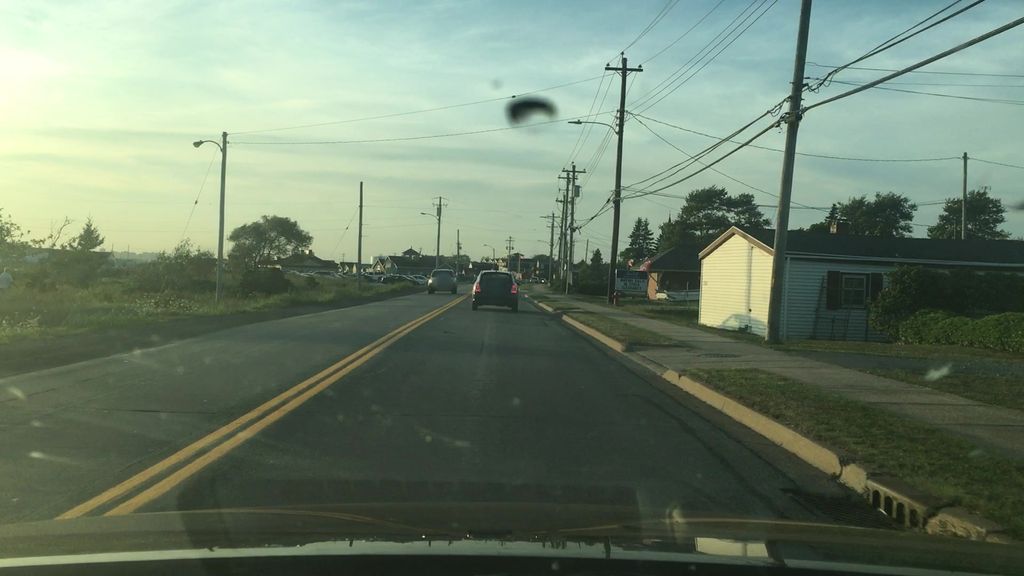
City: halifax